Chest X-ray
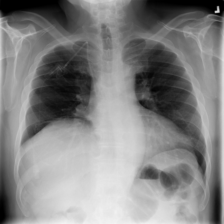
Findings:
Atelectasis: negative
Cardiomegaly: negative
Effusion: negative
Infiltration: negative
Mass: negative
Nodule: negative
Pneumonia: negative
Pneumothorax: negative
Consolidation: negative
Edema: negative
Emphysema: negative
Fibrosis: negative
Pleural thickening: negative
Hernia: negative